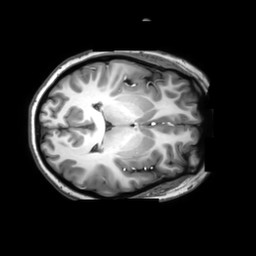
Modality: T1w
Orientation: axial
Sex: female
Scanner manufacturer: philips
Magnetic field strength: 3 T
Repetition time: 0.0123 s
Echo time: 0.003475 s